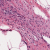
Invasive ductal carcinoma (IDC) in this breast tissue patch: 0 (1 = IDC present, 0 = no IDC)